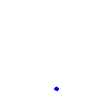
Particle: kaon